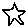
Label: star